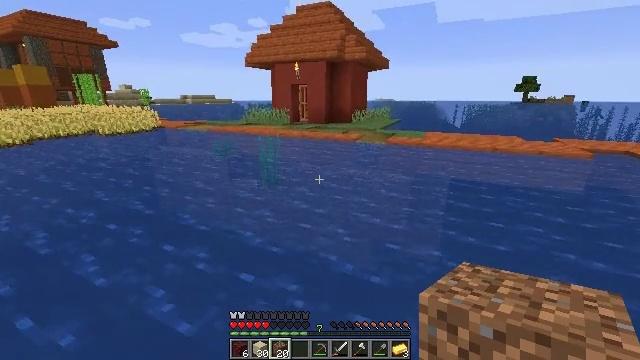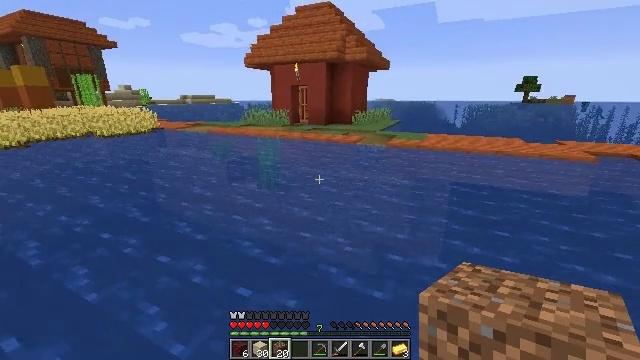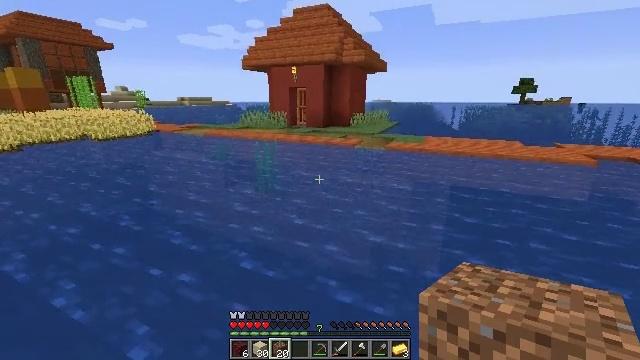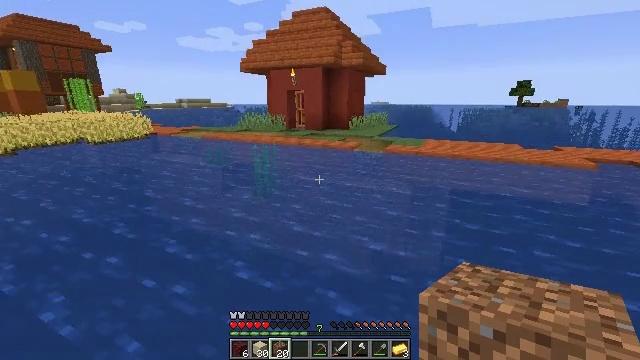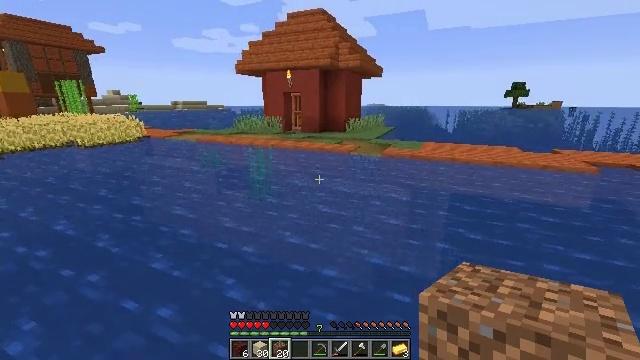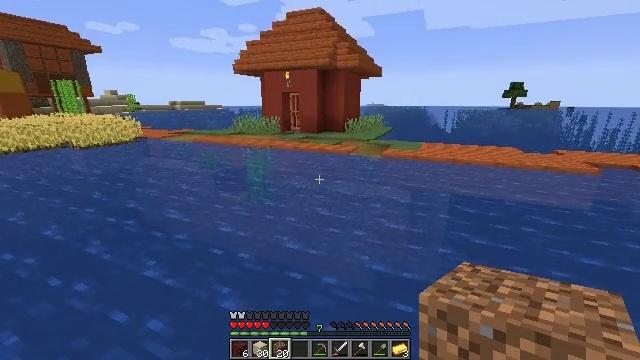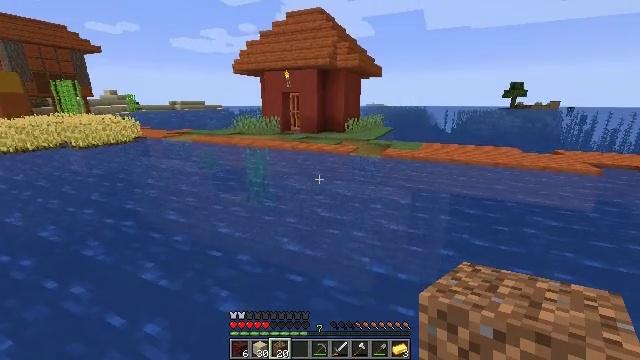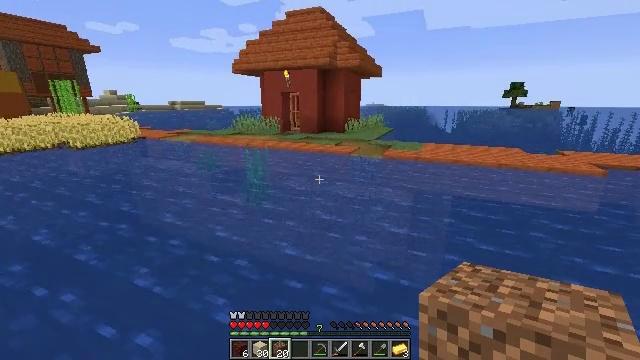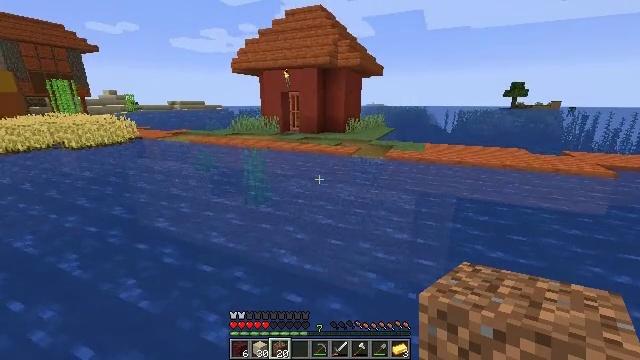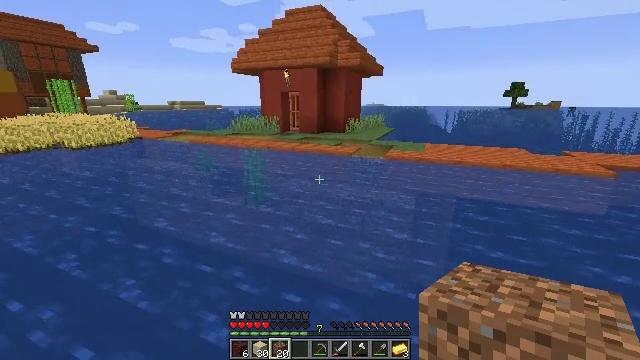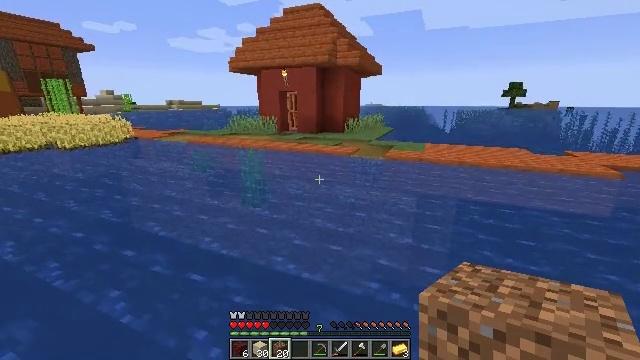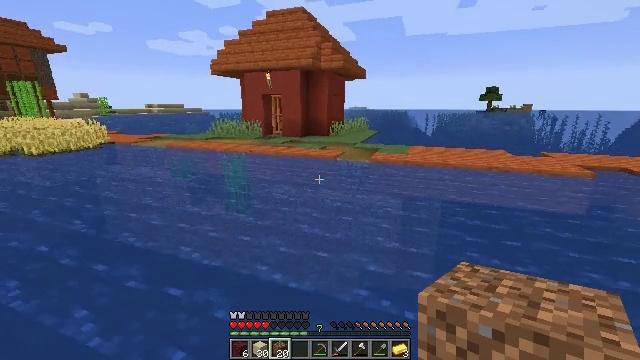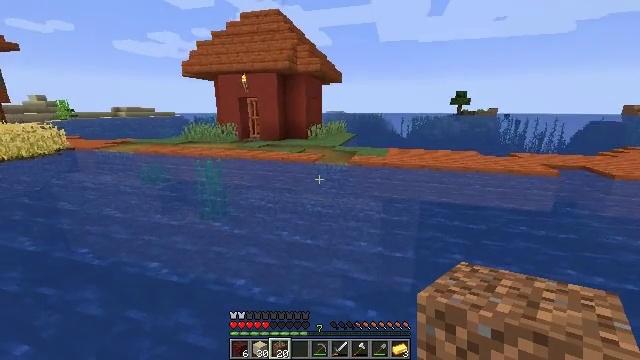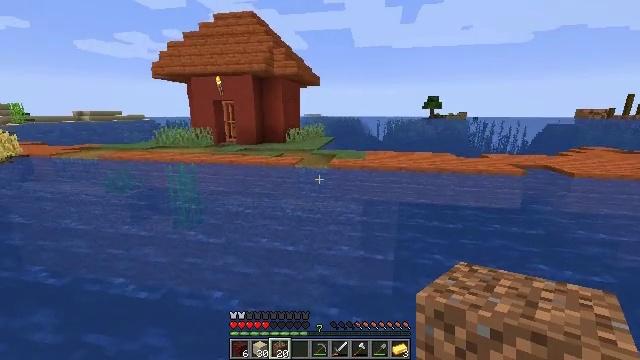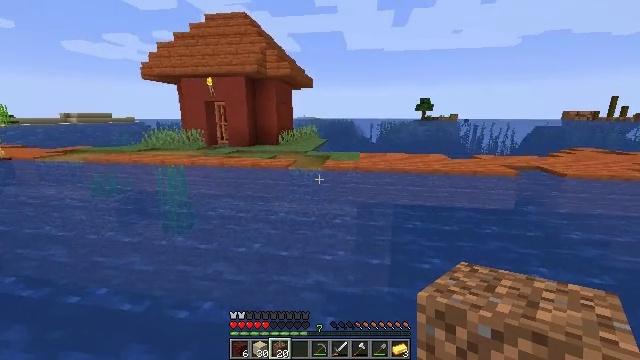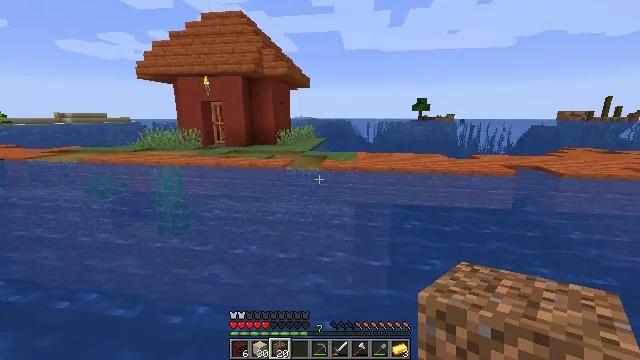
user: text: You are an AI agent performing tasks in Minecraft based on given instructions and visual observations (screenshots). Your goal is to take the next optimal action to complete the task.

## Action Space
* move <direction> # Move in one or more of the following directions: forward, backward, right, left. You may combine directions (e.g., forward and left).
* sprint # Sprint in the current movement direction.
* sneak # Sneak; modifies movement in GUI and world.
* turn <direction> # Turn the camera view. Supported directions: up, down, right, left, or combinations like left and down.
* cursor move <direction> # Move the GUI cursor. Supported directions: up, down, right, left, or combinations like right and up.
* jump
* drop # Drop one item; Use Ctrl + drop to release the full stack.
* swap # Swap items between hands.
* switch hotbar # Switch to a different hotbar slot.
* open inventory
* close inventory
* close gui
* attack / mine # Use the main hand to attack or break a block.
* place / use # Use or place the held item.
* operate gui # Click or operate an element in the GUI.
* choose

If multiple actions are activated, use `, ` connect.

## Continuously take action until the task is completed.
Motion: motion action
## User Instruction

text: Collect acacia planks from a structure.
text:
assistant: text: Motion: move forward
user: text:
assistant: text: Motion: move forward
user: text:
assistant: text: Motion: move forward
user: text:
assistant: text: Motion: move forward
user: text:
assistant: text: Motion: move forward, sprint
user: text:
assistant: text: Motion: move forward, sprint
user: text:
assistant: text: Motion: move forward, sprint
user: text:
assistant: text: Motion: move forward, sprint
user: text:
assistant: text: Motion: move forward
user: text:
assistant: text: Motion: move forward
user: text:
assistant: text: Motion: move forward, turn right
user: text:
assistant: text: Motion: move forward, turn right
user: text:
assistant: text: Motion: move forward, turn right
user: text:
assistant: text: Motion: move forward, turn right
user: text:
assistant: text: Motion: move forward
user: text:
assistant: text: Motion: move forward, jump
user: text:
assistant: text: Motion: move forward, turn right, jump
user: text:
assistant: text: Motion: move forward, jump
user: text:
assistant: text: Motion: move forward, jump
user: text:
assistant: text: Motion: move forward, jump
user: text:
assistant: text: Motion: move forward, jump
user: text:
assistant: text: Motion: move forward, jump
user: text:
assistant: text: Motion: move forward, turn down, jump
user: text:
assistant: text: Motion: move forward, turn down, jump
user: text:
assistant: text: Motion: move forward, turn down, jump
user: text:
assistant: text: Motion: move forward, sprint, turn down, jump
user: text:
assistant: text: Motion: move forward, sprint, turn down, jump
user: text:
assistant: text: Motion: move forward, sprint, turn left and down, jump
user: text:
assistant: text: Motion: move forward, sprint, turn down, jump
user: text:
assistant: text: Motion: move forward, sprint, turn down, jump